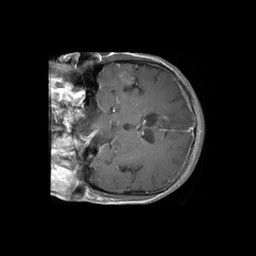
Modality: T1w
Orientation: coronal
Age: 48
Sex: female
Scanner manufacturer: philips
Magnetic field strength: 3 T
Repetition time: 0.5924 s
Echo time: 0.01 s